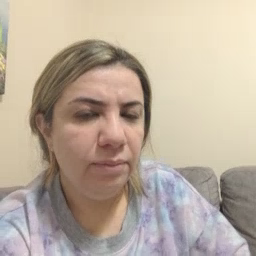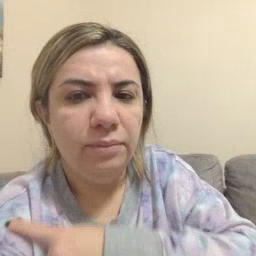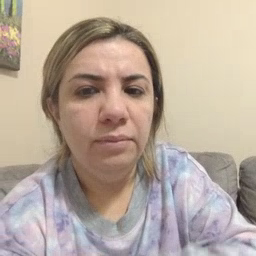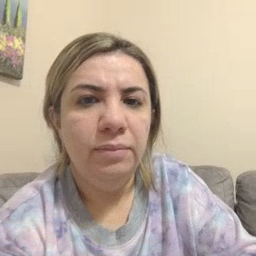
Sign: arm